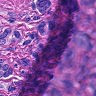
Metastatic tissue present: yes